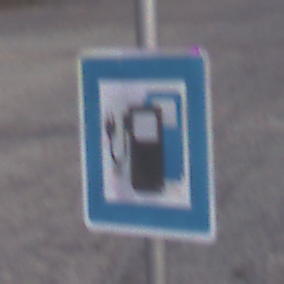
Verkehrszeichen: LadestationFuerElektrofahrzeuge
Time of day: SunriseSunset
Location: Outdoor (Suburban)
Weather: PartlyCloudy
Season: NotSpecified
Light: Natural